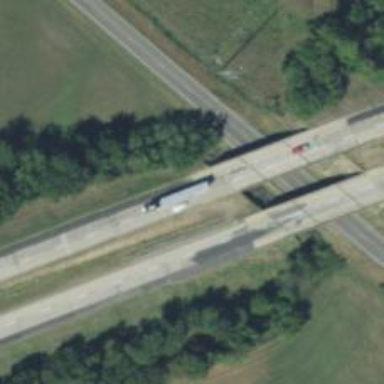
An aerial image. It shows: Asphalt bridge on motorway.